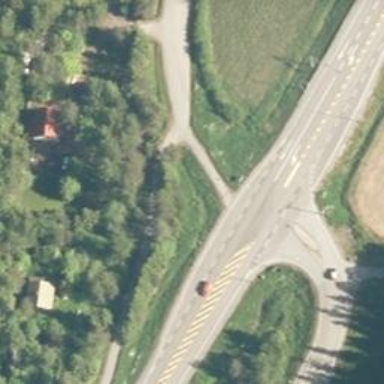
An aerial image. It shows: Turning circle on the road.